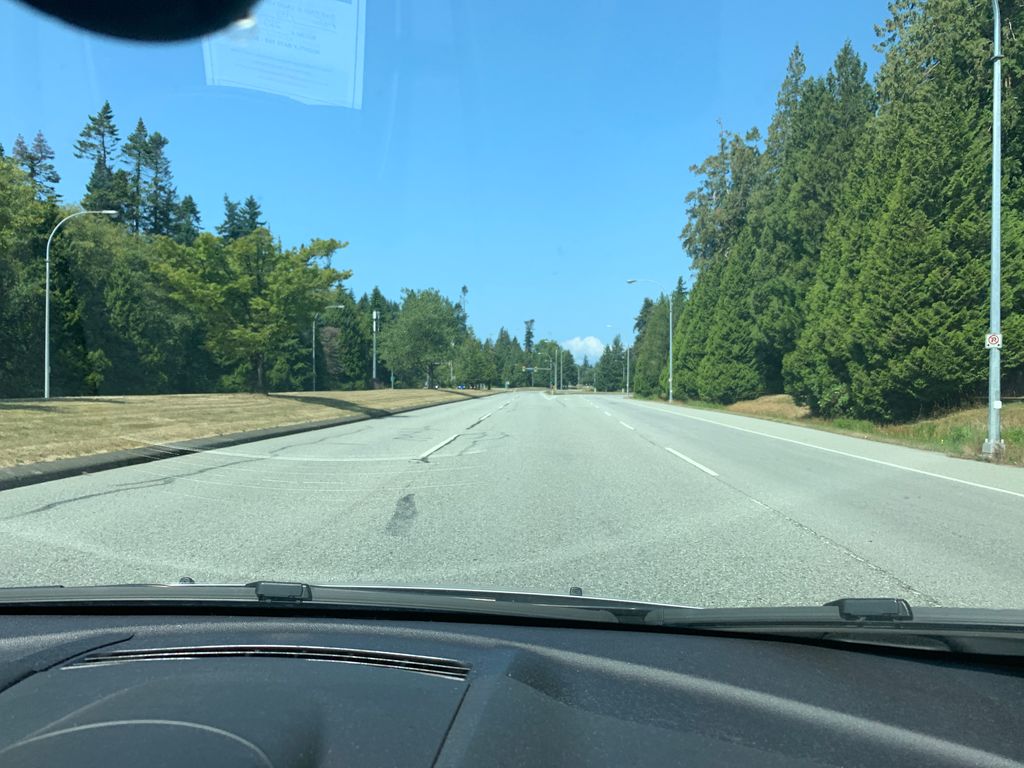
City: vancouver